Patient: sex F, age 36
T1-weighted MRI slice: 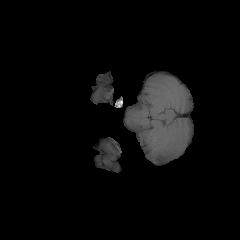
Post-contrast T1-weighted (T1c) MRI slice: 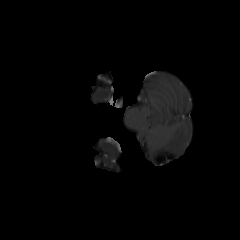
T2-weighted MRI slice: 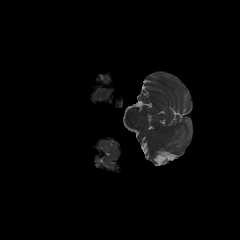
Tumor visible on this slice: no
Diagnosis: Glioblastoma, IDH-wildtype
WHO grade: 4